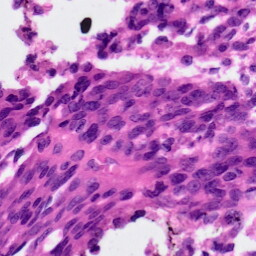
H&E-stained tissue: Ovarian